一年级 · 算术
（9 分）填一填, 算一算。

(1)

(2)

(3)

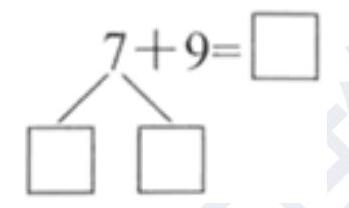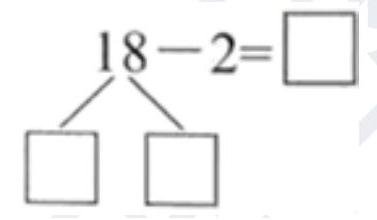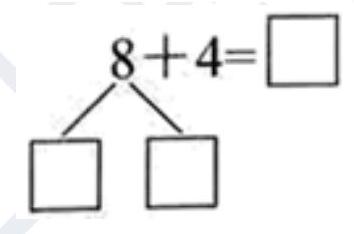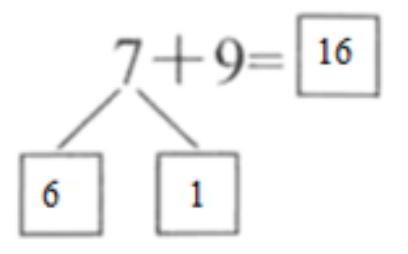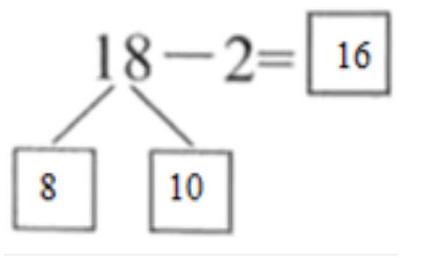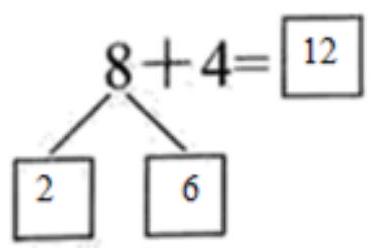
答案: (1)

(2)

(3)